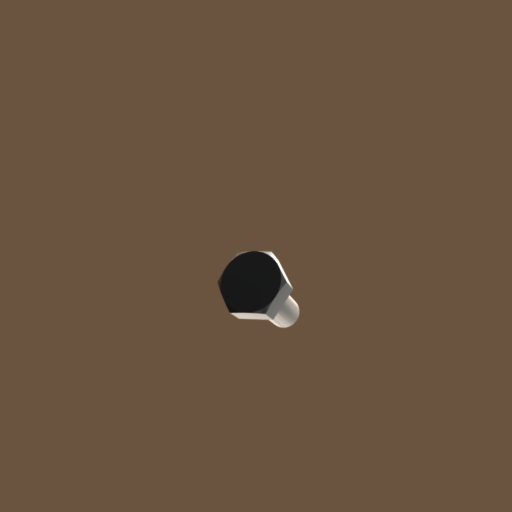
Label: bolt